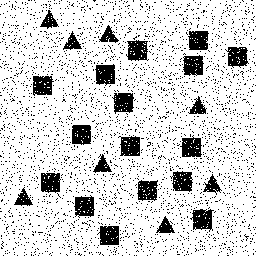
Squares: 16
Triangles: 8
Stars: 0
Total shapes: 24